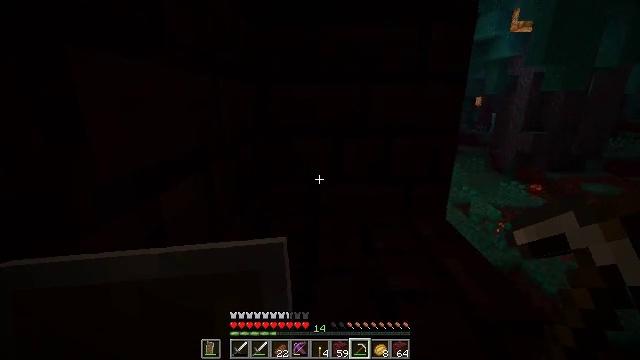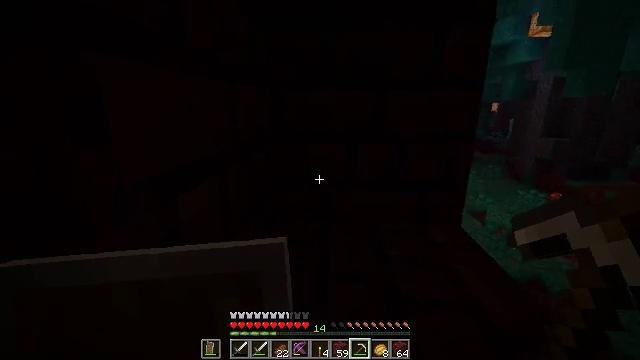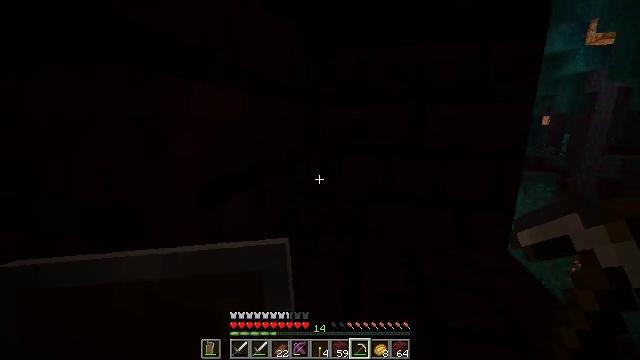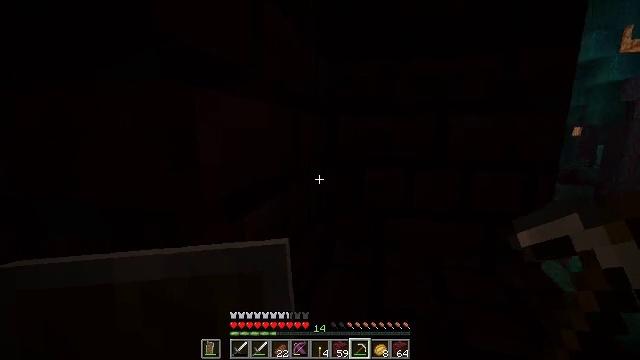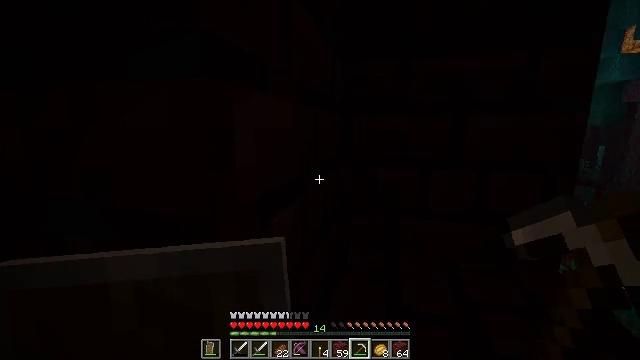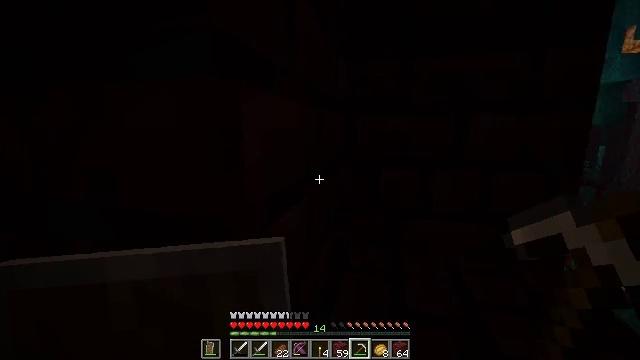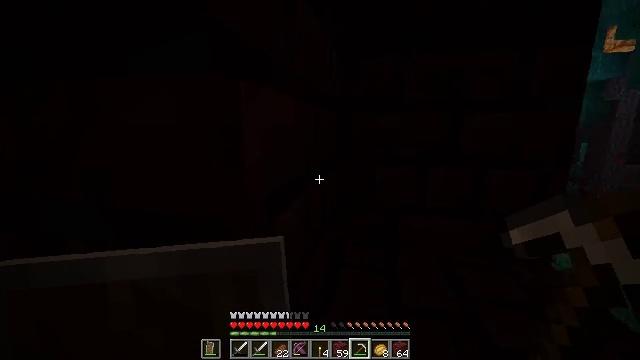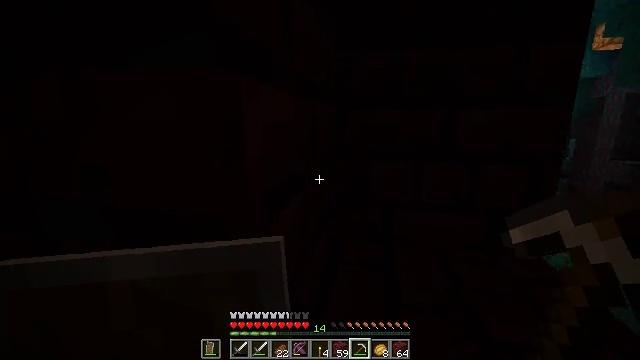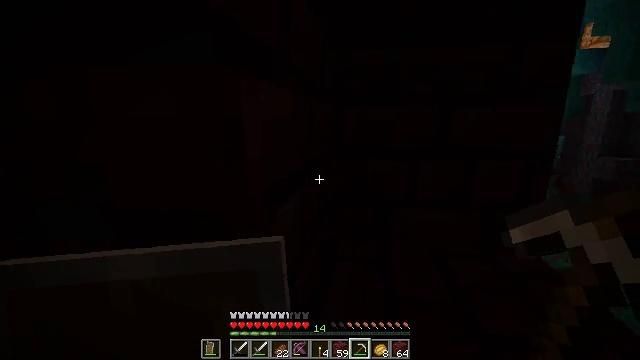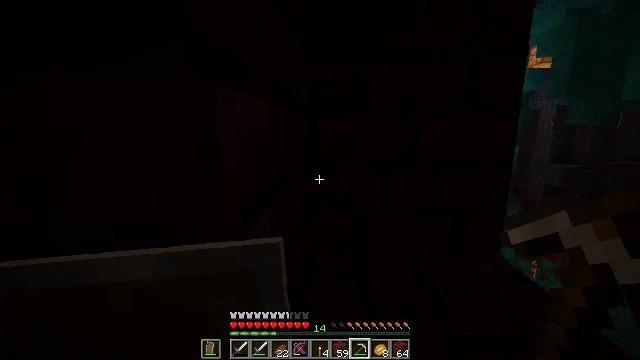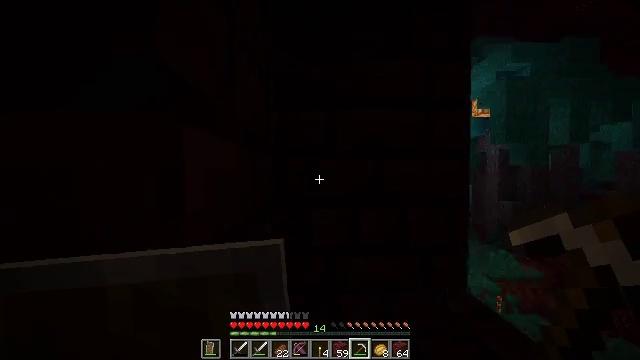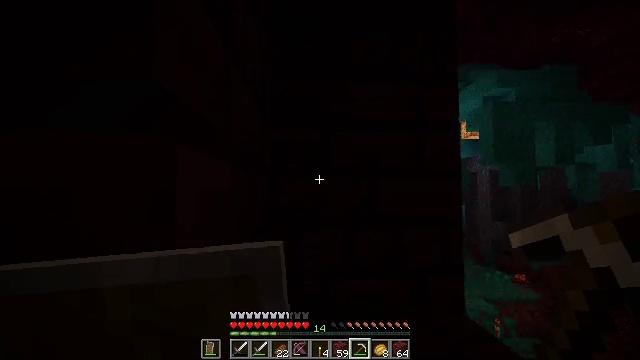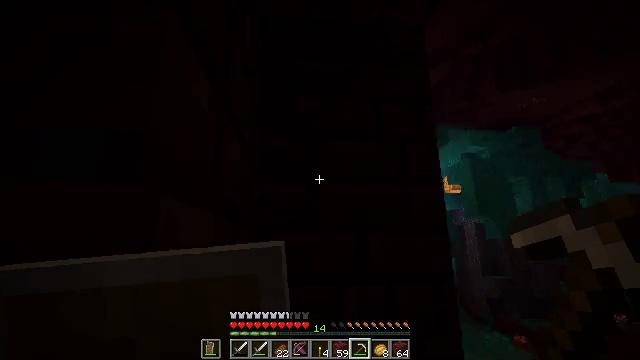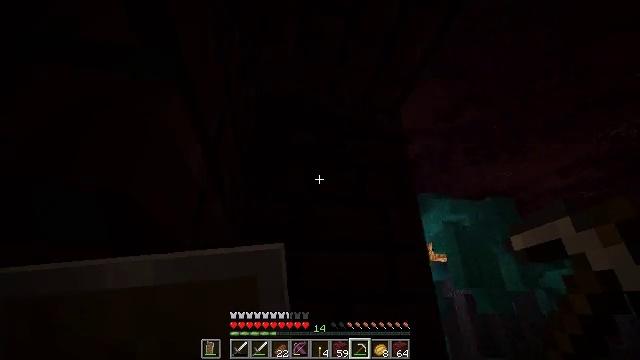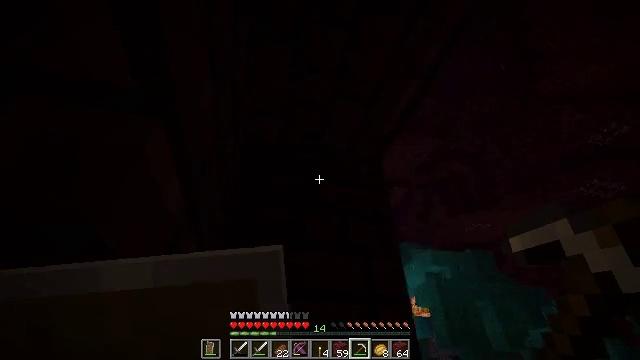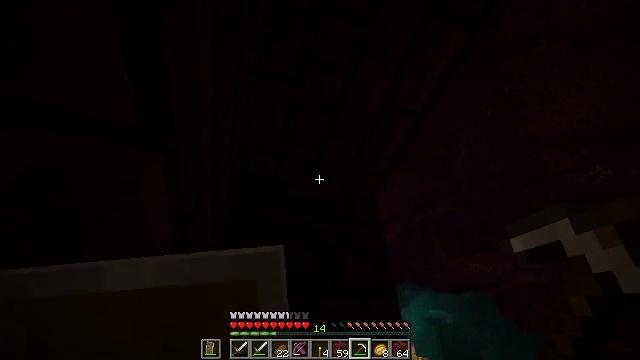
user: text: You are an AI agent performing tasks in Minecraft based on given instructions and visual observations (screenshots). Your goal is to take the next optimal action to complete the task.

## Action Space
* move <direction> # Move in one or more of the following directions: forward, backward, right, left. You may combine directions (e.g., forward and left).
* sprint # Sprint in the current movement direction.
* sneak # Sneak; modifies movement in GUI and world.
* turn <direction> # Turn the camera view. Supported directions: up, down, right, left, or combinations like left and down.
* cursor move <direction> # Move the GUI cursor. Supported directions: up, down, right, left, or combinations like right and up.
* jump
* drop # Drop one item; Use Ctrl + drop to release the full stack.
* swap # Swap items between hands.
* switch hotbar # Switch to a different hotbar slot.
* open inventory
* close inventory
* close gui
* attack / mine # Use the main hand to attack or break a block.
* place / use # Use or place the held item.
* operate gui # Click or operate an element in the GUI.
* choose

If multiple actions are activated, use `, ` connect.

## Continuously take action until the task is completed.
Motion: motion action
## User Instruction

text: Harvest nether bricks from a structure.
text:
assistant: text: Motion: move forward, turn left and up
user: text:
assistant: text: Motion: move forward, turn left and up
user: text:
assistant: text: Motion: move forward, turn left and up
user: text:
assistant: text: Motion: move forward
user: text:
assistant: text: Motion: no_op
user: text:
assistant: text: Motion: turn right
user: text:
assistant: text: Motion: turn right
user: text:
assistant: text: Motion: turn right
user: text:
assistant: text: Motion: turn right and up
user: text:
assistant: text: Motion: turn right and up
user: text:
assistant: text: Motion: turn right and up
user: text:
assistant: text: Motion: turn right and up
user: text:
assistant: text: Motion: turn right and up
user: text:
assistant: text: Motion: turn right and up
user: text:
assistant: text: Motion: turn right and up
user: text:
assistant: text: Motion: turn up
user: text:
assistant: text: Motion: turn up
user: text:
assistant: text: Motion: turn up
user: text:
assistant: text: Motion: turn up
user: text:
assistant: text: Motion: no_op
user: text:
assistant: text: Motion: turn left
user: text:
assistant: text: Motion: turn left and up
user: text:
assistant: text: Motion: turn left and up
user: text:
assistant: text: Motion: turn left and up
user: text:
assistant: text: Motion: turn left and up
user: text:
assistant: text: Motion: turn up
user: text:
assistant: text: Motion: turn up
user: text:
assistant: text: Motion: no_op
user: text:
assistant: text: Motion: no_op
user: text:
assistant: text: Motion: no_op